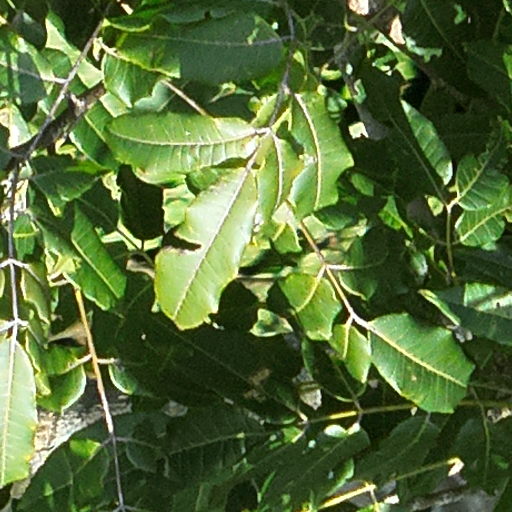
Species: Astronium graveolens
GBIF accepted scientific name: Astronium graveolens
Crown area (m\u00b2): 99.633